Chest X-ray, PA view. Patient: 49 years old, sex F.
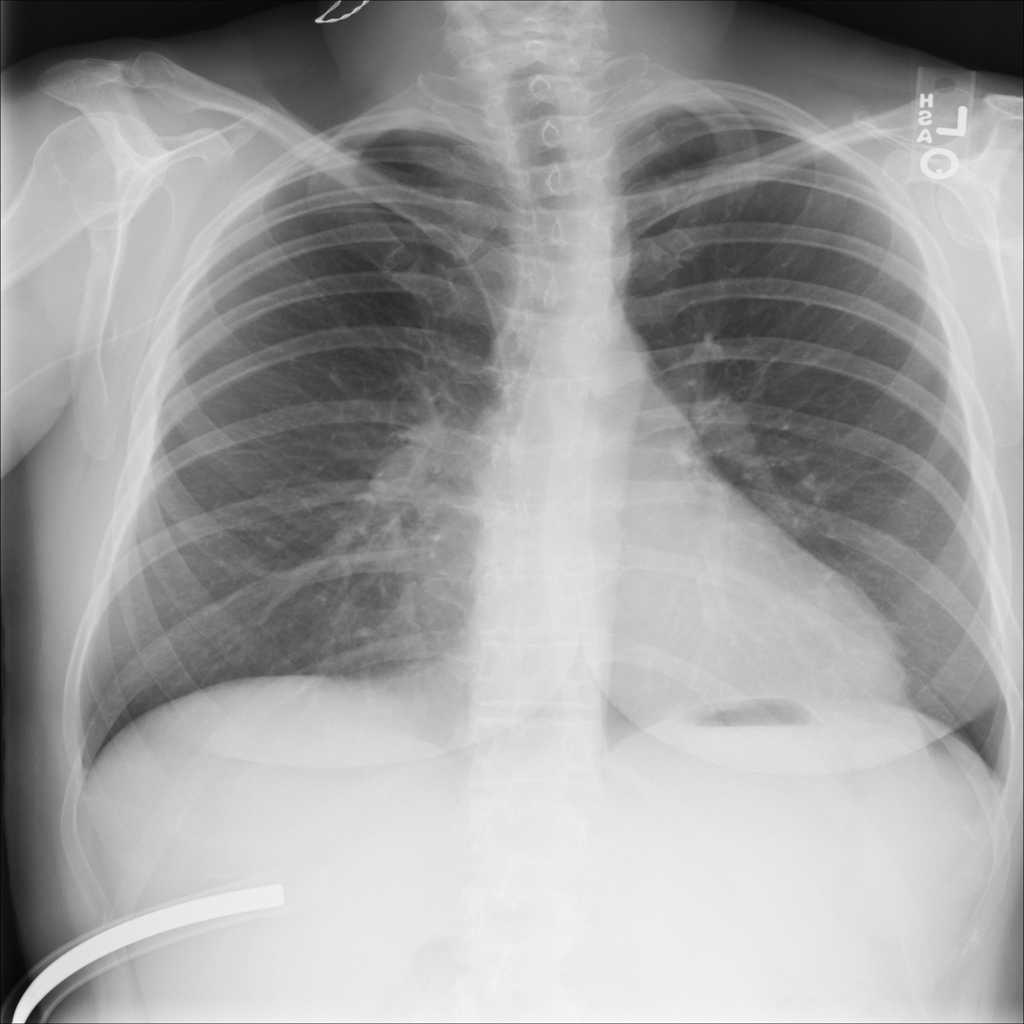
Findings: No Finding